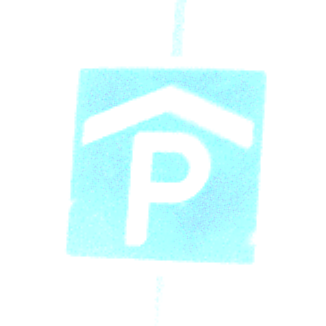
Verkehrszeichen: Parkhaus
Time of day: Night
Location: Outdoor (Nature)
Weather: PartlyCloudy
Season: NotSpecified
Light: Natural